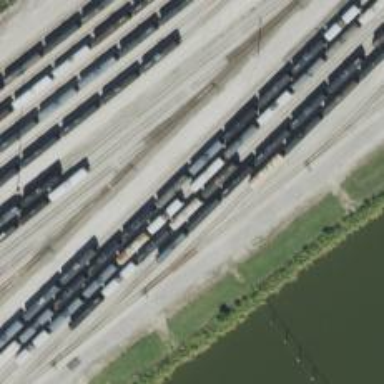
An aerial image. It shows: Railway yard.